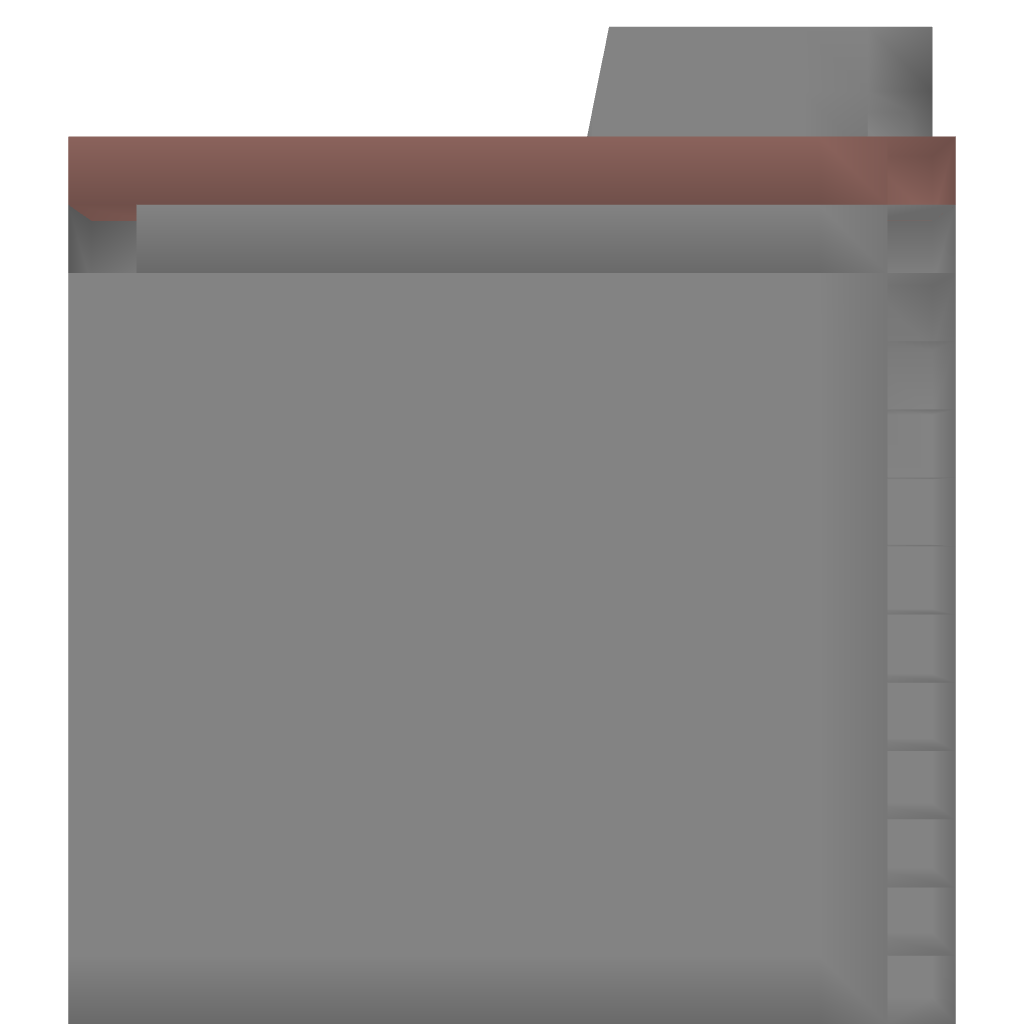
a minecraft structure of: Future Gadget Laboratory - Steins;Gate Store Apartment Rent Building bad low quality